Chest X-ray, PA view. Patient: 47 years old, sex F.
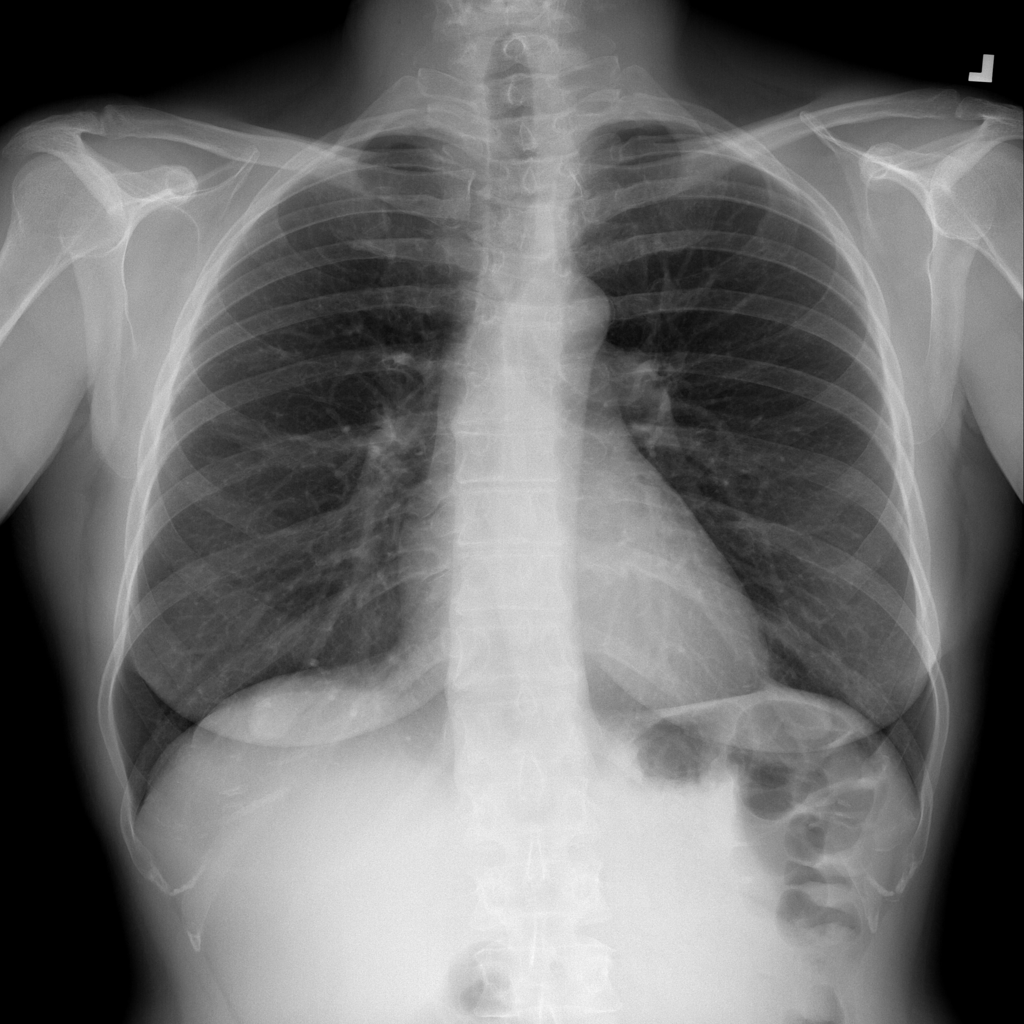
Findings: No Finding